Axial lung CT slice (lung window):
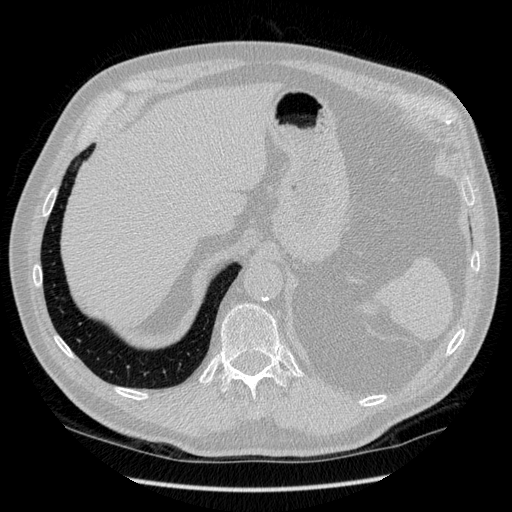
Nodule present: no